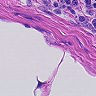
Metastatic tissue present: no